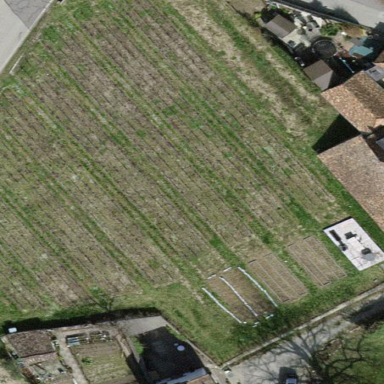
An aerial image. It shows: Vineyard where grapes are grown.